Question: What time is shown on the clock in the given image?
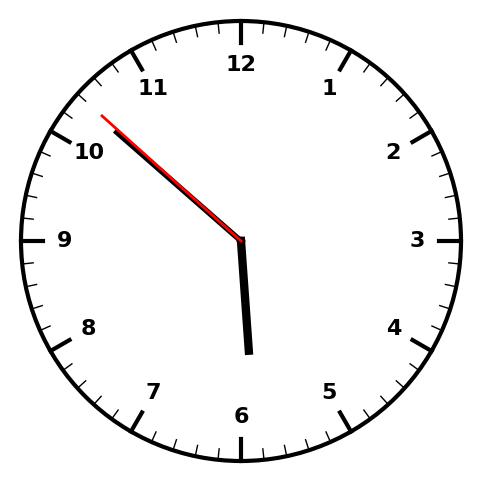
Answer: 05:51:52